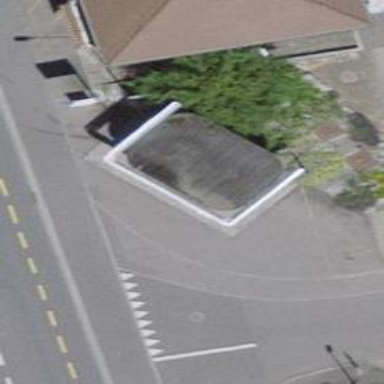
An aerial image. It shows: Fuel amenity located on the roof of building.